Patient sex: M
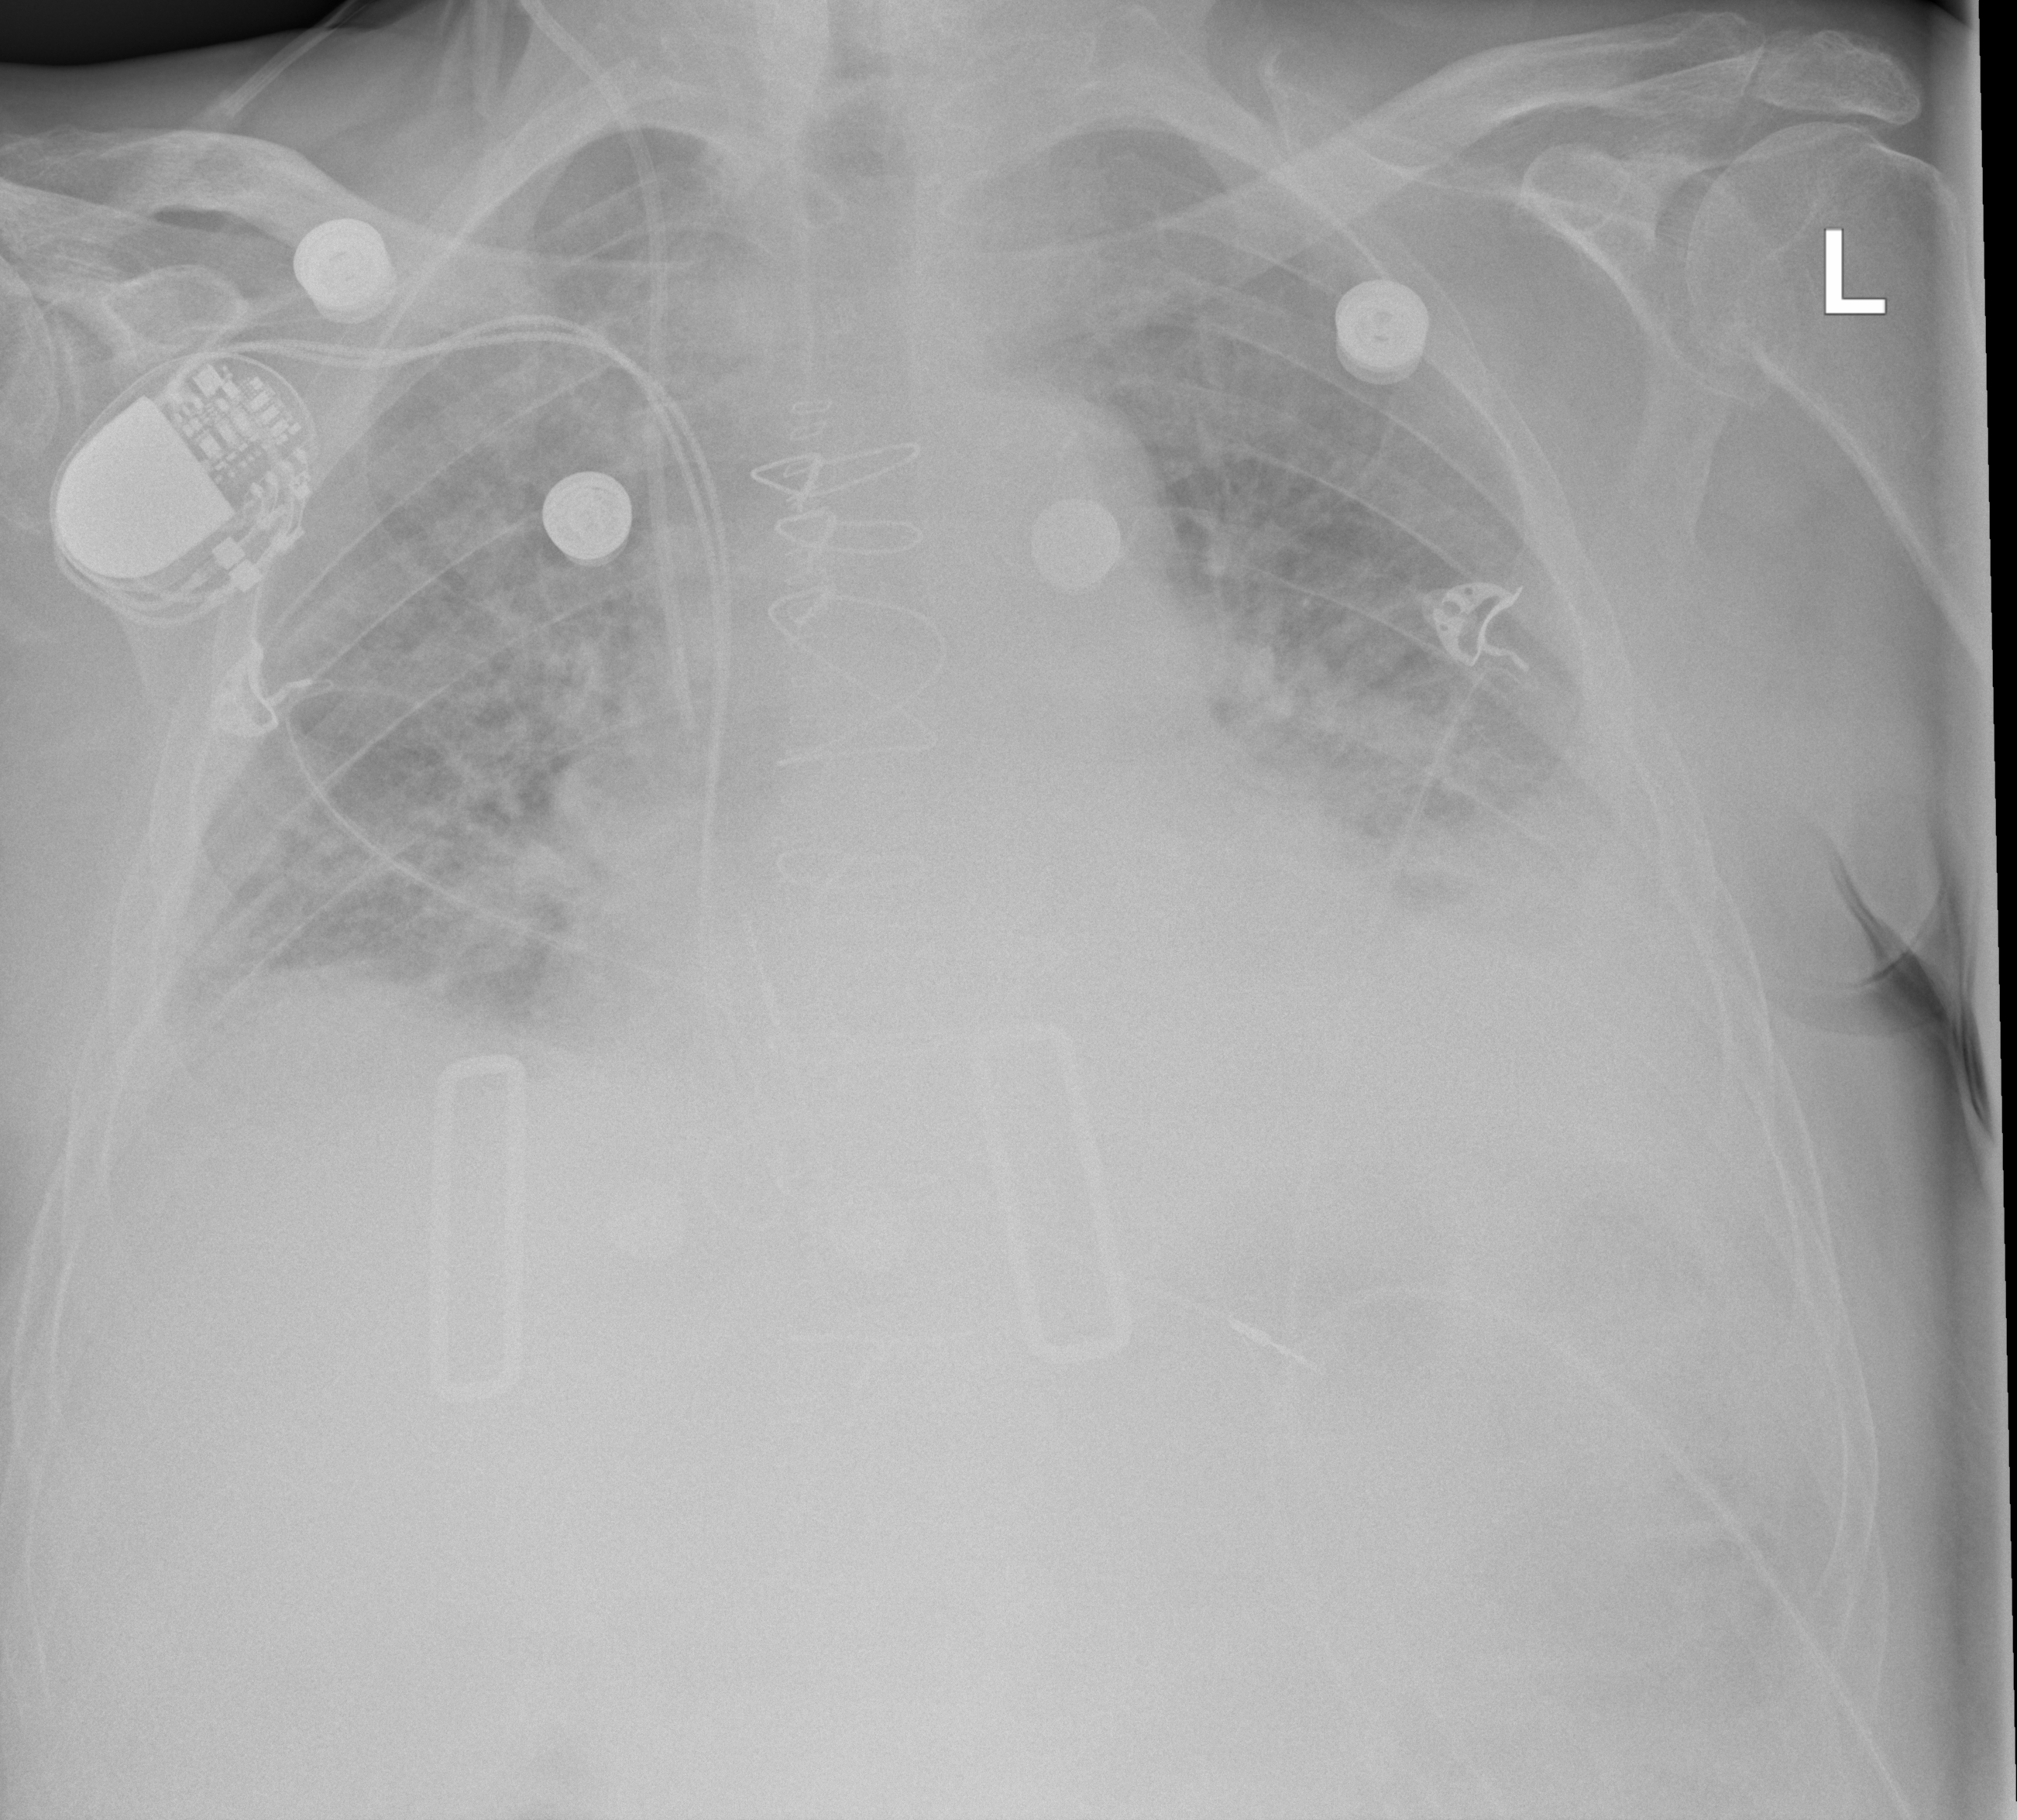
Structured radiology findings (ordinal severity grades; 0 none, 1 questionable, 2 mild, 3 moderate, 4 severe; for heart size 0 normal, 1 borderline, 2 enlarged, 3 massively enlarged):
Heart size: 2
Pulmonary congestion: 3
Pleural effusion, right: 1
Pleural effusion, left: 3
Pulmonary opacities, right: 2
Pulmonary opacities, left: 0
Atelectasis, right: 2
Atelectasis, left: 2